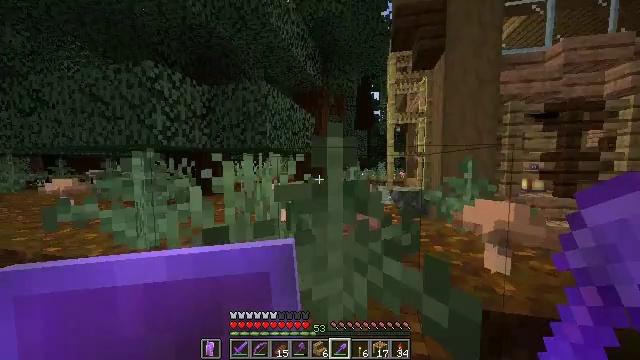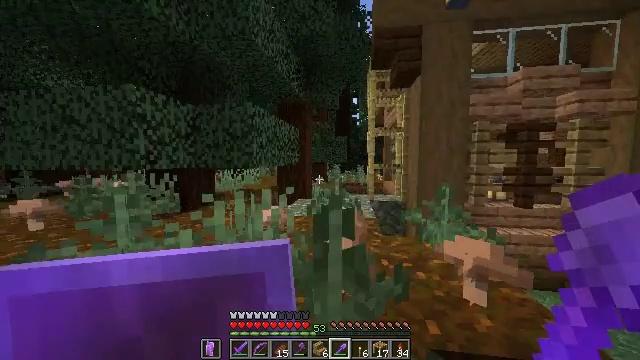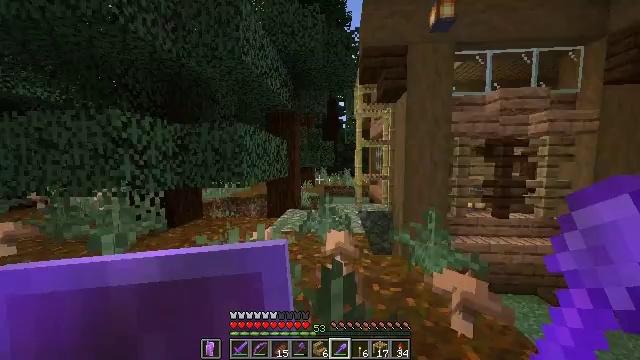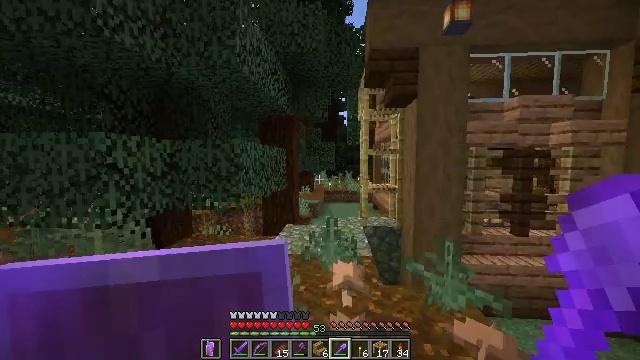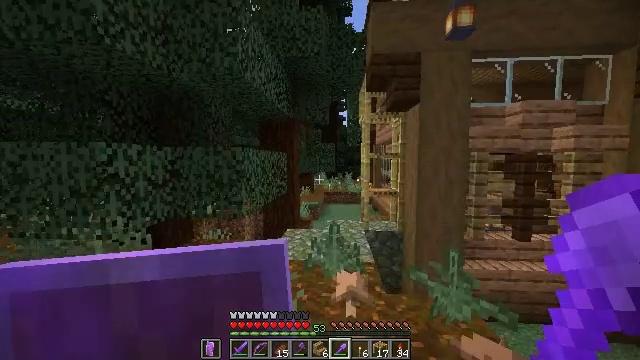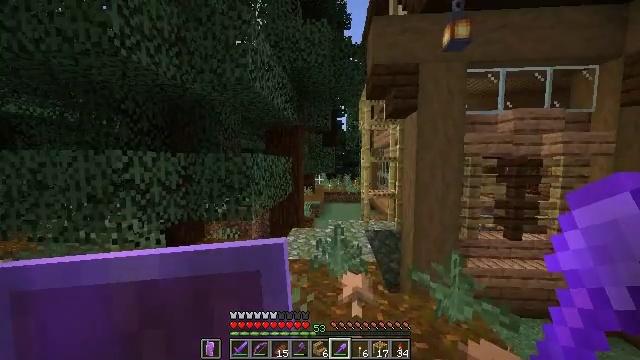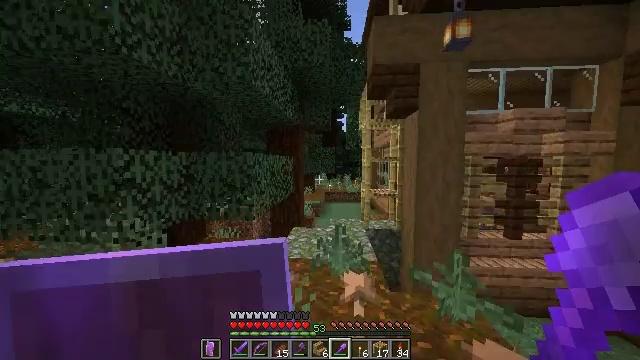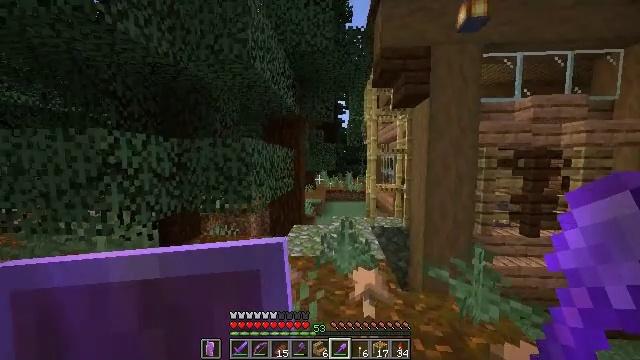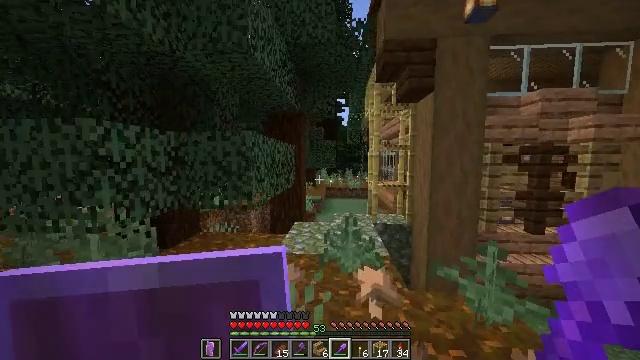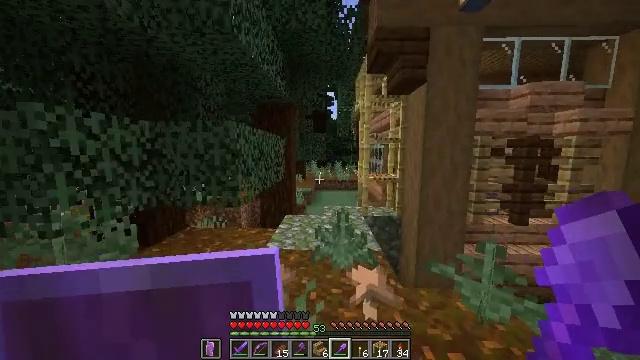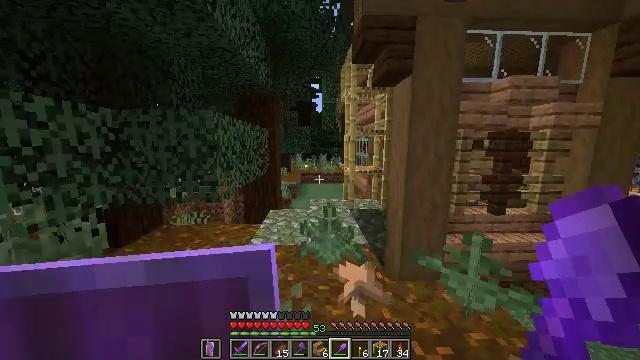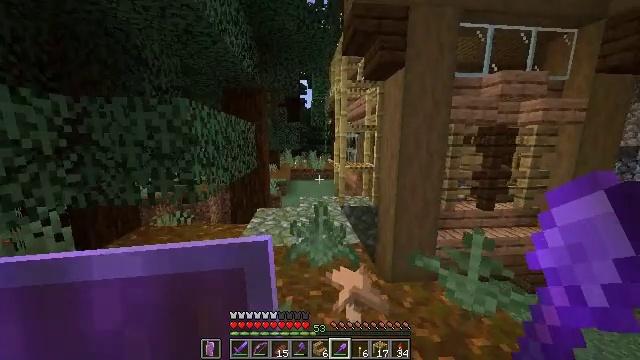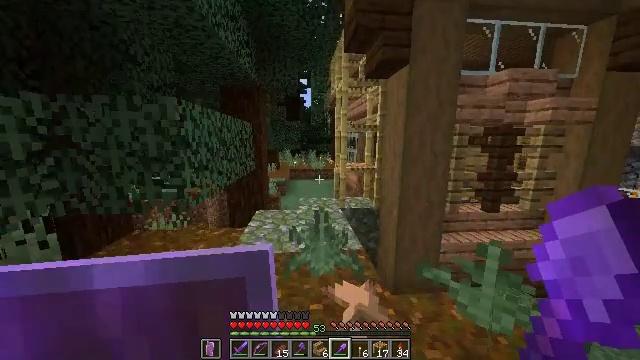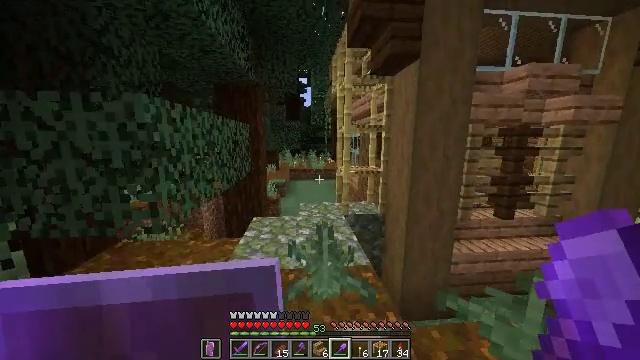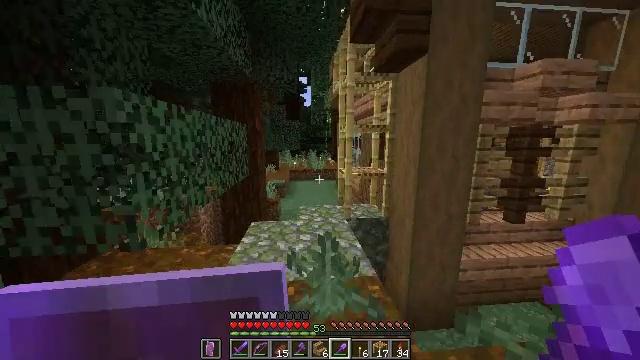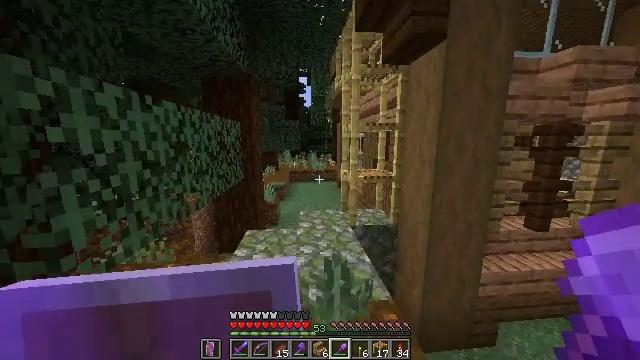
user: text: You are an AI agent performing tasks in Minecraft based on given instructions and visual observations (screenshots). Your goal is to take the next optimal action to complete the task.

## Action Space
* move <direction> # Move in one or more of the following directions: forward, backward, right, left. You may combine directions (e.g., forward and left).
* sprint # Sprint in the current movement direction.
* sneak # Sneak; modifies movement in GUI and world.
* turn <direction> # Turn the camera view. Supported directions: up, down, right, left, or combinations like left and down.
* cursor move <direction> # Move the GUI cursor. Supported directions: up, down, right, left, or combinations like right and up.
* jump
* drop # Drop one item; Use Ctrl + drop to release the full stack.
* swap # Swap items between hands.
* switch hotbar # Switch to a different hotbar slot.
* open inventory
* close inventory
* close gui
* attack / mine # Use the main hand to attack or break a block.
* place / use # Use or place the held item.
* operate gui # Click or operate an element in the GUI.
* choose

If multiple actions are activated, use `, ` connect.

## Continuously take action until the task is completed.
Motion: motion action
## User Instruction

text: Break the scaffolding for reuse.
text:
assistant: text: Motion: move forward, sprint, turn right, jump
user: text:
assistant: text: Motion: move forward, sprint, turn right, jump
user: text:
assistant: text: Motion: move forward, sprint, jump
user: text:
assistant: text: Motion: move forward, sprint
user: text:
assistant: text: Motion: move forward, sprint
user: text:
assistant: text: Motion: move forward, sprint
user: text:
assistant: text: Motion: move forward, sprint
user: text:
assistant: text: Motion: move forward, sprint
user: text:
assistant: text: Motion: move forward, sprint, turn right and down
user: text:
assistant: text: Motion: move forward, sprint, turn right and down
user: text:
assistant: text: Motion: move forward, sprint, turn right
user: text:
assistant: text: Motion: move forward, sprint
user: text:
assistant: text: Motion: move forward, sprint
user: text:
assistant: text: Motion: move forward, sprint
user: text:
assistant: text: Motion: move forward, sprint
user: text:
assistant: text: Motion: move forward, sprint
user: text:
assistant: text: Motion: move forward, sprint
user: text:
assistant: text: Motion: move forward, sprint, turn right
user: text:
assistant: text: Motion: move forward, sprint, turn right
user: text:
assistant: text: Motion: move forward, sprint, turn right
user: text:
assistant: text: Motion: move forward, sprint, turn right
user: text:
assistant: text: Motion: move forward, sprint, turn right
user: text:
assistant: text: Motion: move forward, sprint, attack / mine
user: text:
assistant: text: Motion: move forward, sprint, attack / mine
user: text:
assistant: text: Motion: move forward, sprint, attack / mine
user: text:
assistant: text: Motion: move forward, sprint, attack / mine
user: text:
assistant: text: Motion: move forward, sprint
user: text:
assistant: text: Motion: move forward, sprint
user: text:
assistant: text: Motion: move forward
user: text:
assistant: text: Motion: no_op